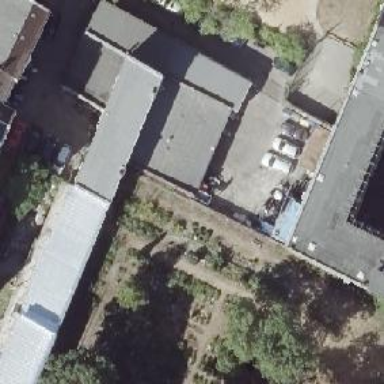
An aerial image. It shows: Commercial building.